Interaction volume radius: 5 \u00c5
Interaction volume height: 15 \u00c5
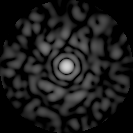
Disorder parameter: 0.8165